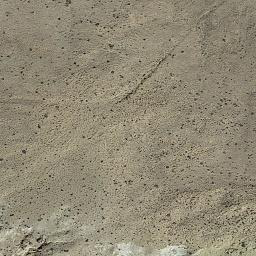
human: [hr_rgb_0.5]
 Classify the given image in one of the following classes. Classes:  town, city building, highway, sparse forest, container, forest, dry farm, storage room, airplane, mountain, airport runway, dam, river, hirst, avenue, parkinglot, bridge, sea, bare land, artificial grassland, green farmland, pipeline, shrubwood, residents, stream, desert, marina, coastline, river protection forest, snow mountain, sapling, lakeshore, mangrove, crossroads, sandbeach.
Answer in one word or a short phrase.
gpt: bare land